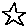
Label: star